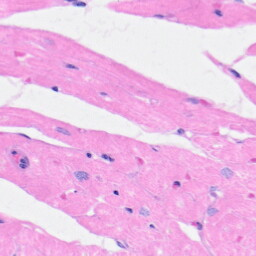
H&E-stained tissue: Heart